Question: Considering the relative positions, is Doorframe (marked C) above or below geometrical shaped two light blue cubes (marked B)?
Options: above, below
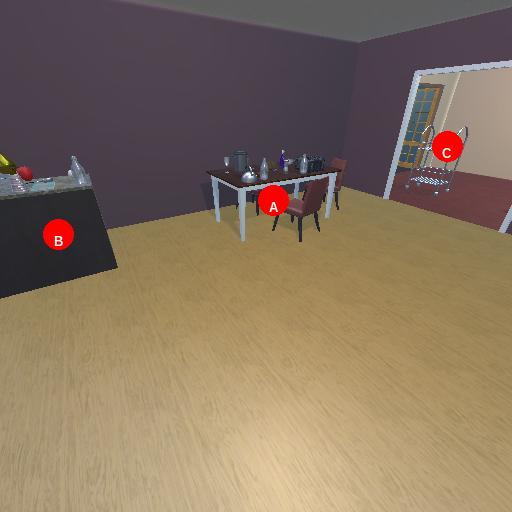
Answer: above